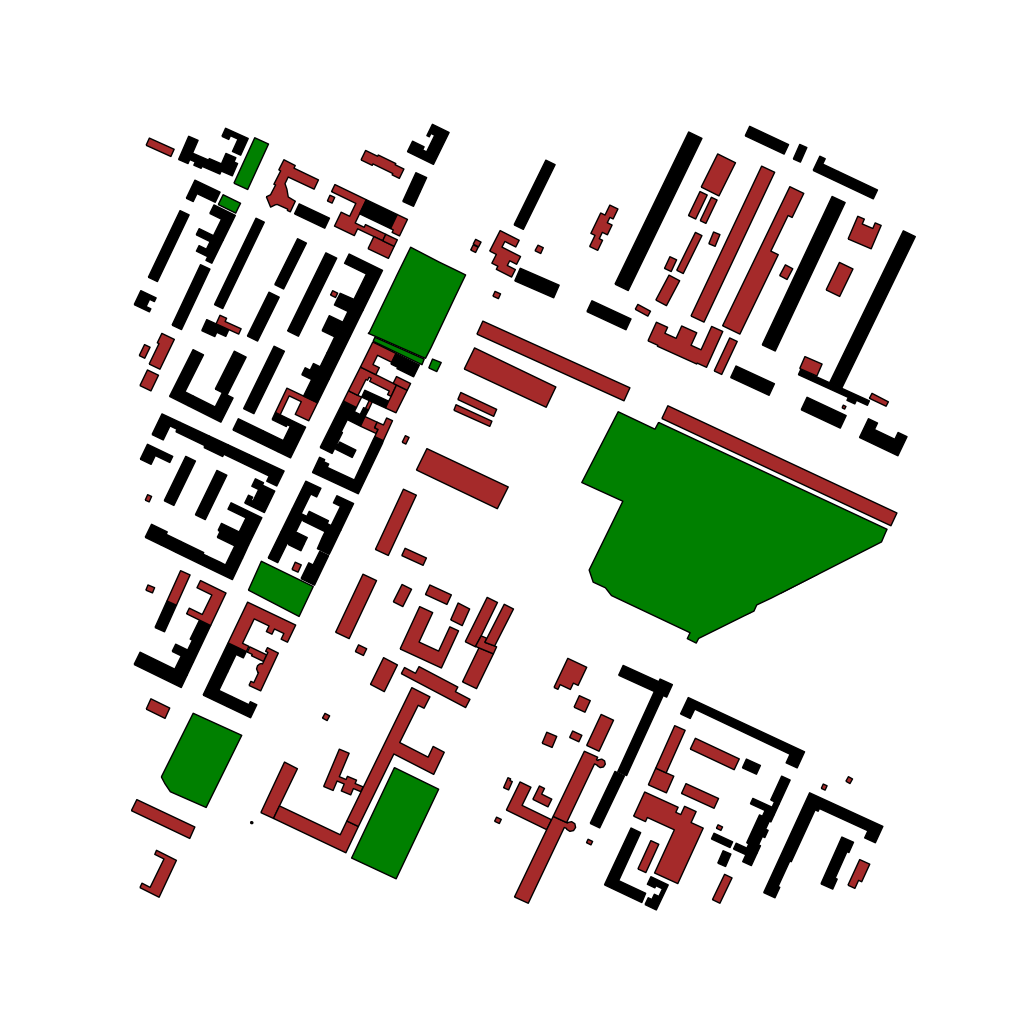
Tags: overhead vector_map, agriculture, business, industrial, recreation, residential, special, historical, modern, soviet, individual_rise, low_rise, medium_rise, density_2, Building, Facility, Park, 1.0 km²